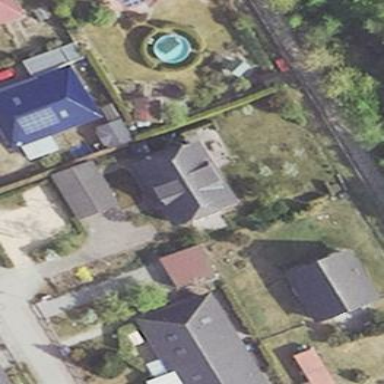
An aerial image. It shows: Detached building with half-hipped roof.